Field crop: maize
Growth stage: 2
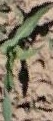
Species: maize